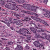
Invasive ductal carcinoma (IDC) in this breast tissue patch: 1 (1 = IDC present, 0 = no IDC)